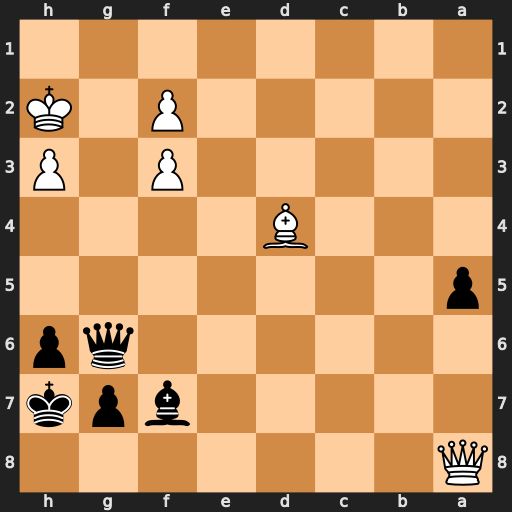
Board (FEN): Q7/5bpk/6qp/p7/3B4/5P1P/5P1K/8
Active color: b
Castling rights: -
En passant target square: -
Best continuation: Qd6+ Kg2 Qxd4